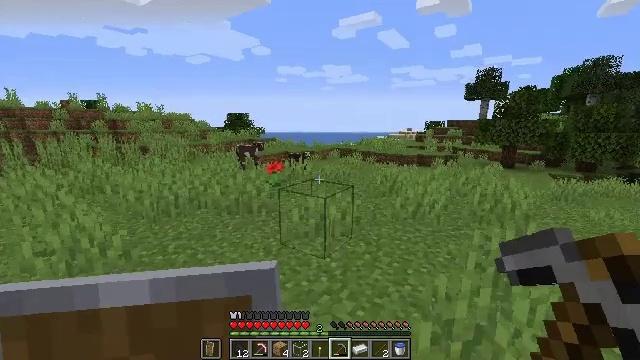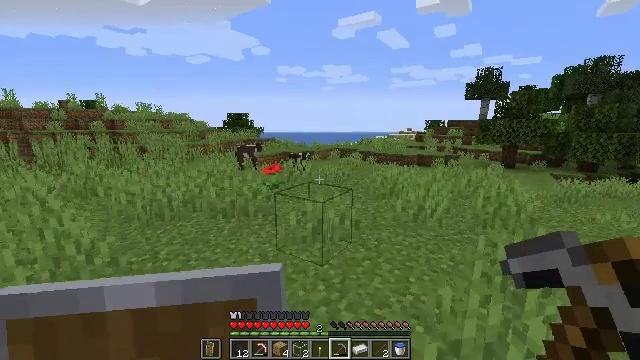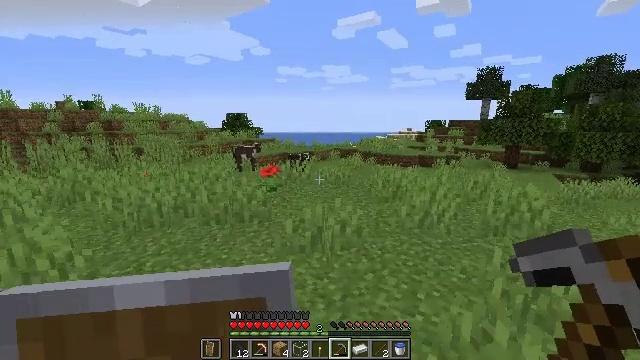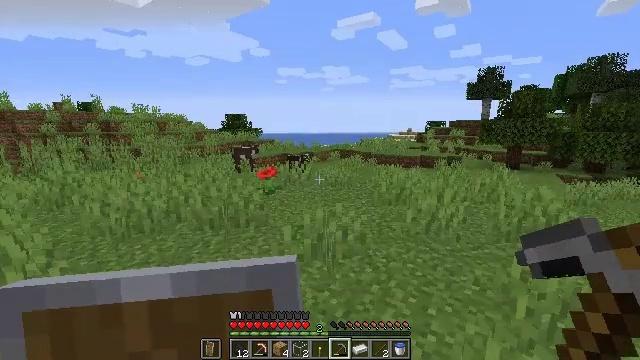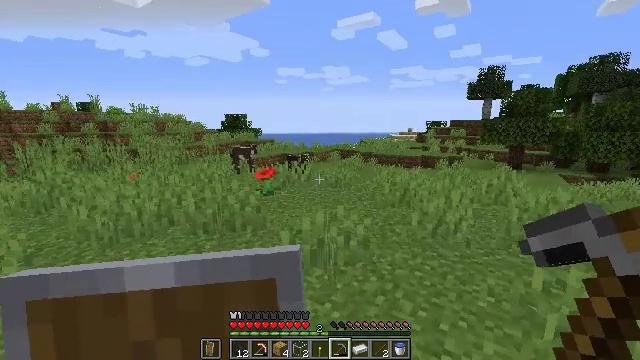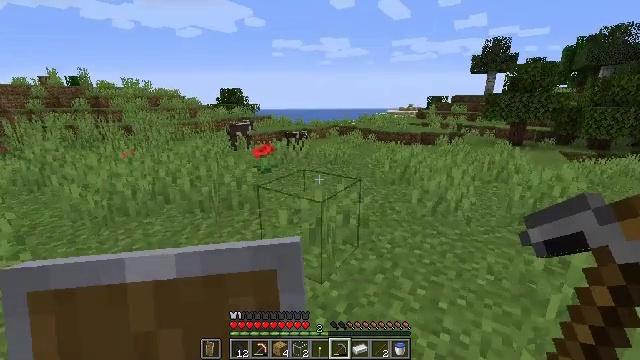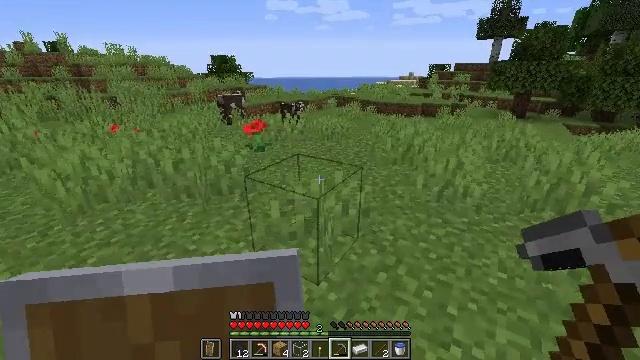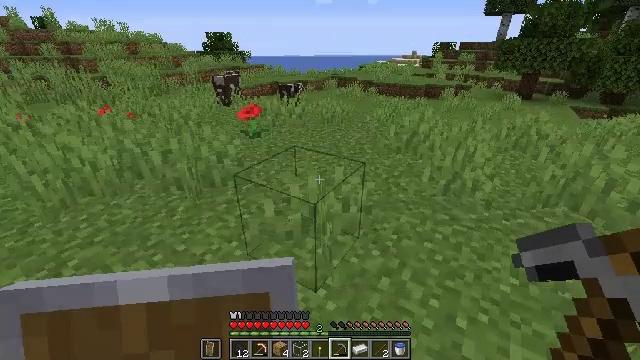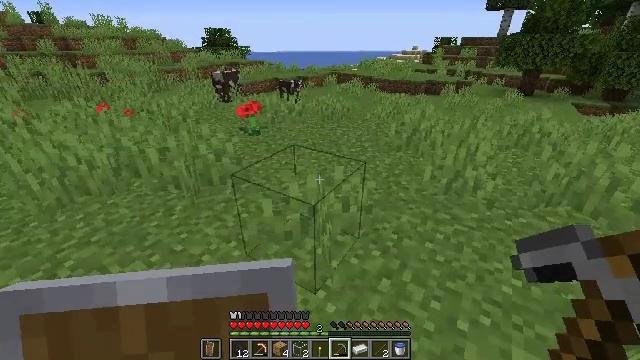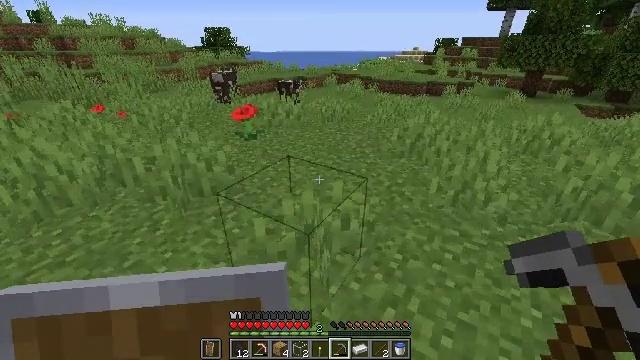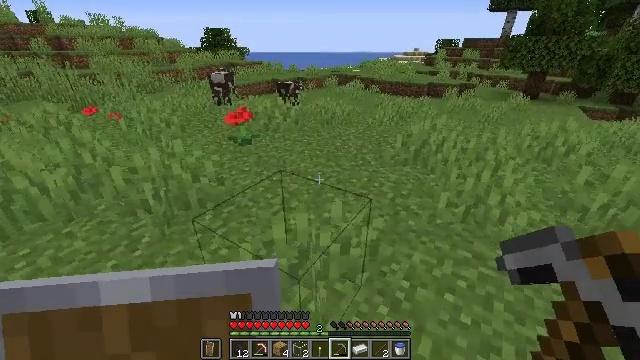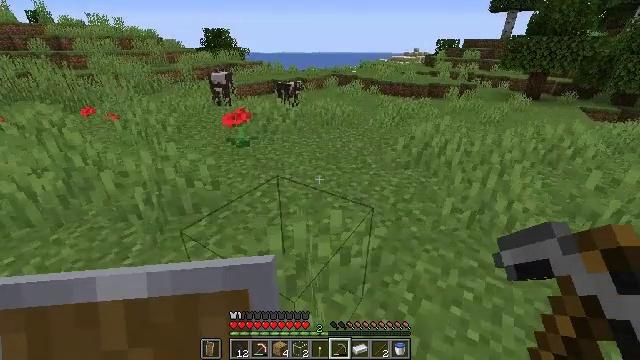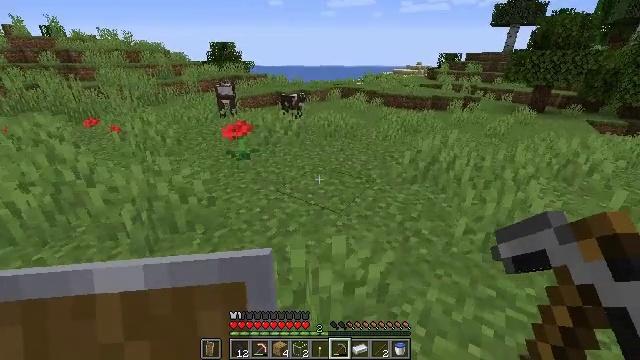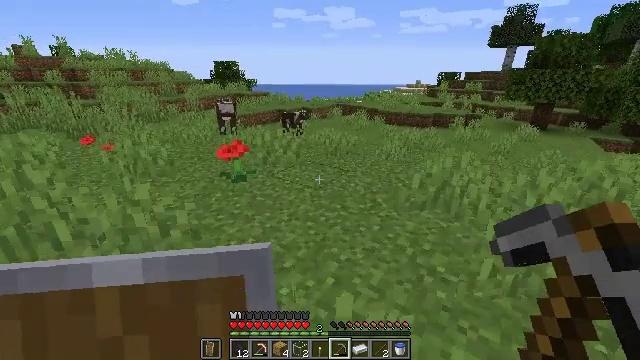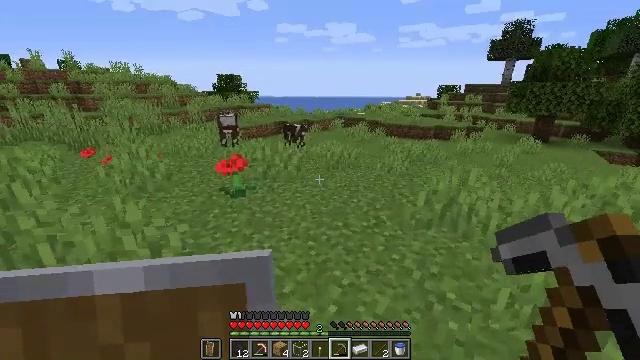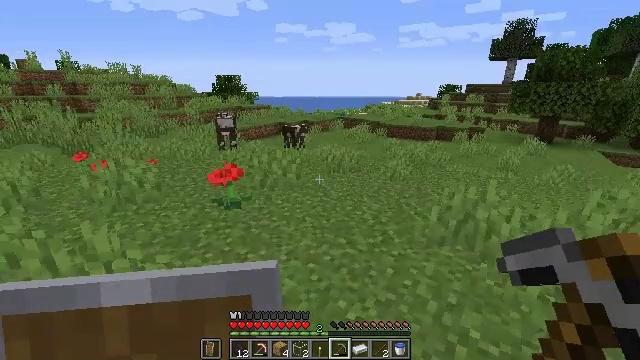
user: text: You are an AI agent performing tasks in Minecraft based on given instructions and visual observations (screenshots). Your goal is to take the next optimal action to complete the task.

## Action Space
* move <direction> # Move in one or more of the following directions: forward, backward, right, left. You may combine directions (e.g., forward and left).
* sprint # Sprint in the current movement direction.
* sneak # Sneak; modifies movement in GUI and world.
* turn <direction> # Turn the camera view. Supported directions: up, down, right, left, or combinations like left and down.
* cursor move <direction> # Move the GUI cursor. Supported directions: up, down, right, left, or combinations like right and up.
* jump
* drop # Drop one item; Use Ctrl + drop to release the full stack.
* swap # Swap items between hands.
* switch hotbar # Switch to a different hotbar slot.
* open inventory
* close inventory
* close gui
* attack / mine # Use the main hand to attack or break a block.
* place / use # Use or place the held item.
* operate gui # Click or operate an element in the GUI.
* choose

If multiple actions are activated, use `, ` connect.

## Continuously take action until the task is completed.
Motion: motion action
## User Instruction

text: Collect kelp plant from the sea.
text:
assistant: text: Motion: move forward
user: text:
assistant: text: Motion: move forward
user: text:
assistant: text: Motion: move forward
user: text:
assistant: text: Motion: move forward
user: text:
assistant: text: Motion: move forward, turn down
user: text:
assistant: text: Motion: move forward, turn down
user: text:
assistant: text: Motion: move forward, turn down
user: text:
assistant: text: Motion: move forward
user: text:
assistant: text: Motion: move forward
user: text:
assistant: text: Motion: move forward
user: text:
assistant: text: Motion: move forward
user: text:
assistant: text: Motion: move forward, turn up
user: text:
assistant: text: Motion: move forward, turn up
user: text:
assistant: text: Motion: move forward, turn up
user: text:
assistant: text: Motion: move forward
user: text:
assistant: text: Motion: move forward
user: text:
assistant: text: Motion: move forward
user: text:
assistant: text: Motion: move forward
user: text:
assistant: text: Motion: move forward
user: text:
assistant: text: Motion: move forward
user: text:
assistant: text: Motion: move forward
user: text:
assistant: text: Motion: move forward
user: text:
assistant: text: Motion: move forward
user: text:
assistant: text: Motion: move forward
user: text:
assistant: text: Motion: move forward
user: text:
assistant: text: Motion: move forward
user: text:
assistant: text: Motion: move forward
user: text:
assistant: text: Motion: move forward
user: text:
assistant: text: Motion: move forward
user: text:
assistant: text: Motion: move forward